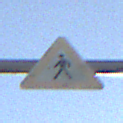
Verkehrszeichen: FussgaengerRechts
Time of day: MorningAfternoon
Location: Outdoor (Nature)
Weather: PartlyCloudy
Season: NotSpecified
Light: Natural